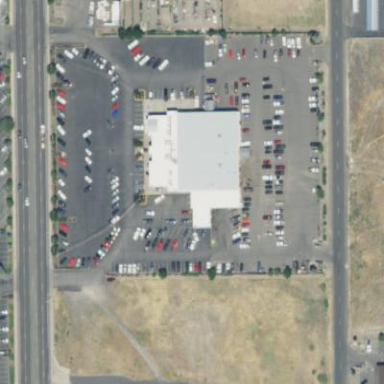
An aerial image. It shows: Building housing car shop.